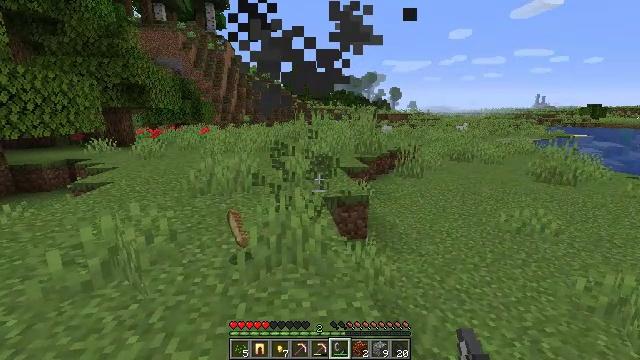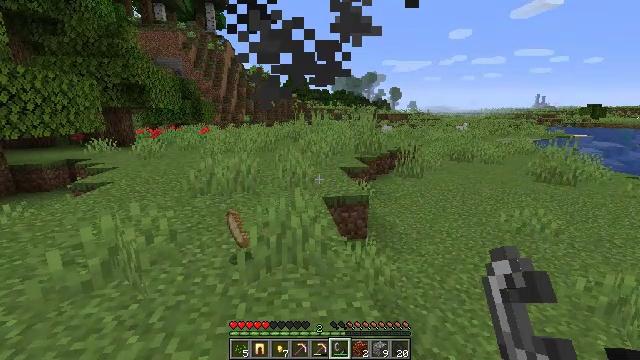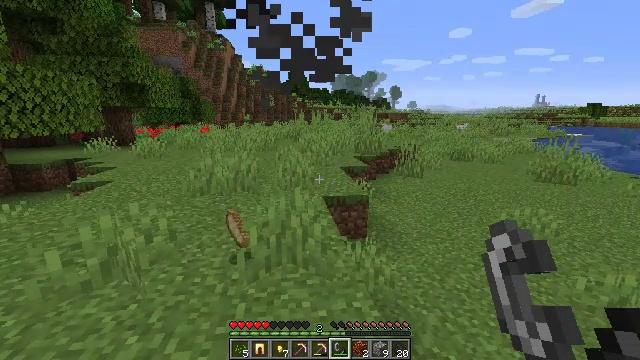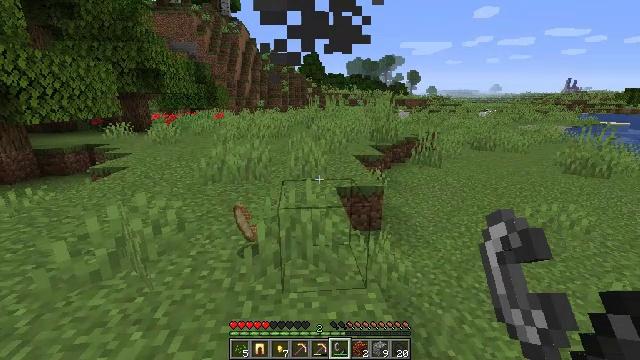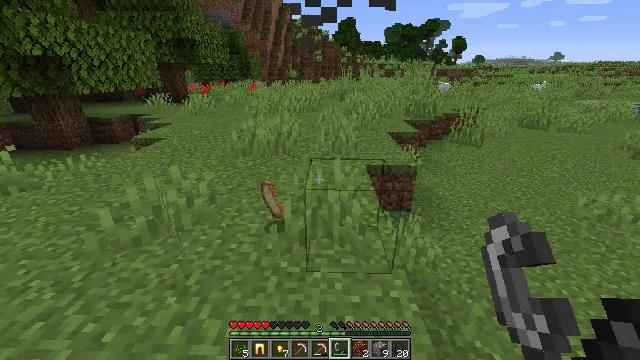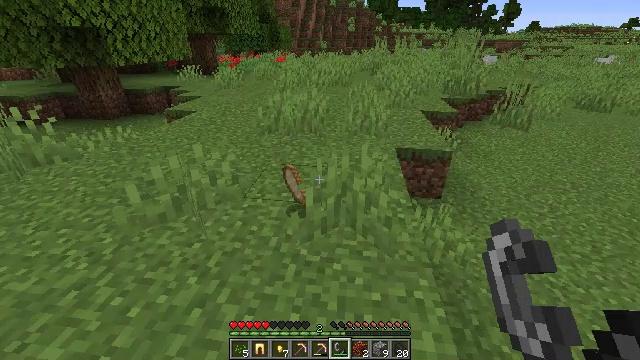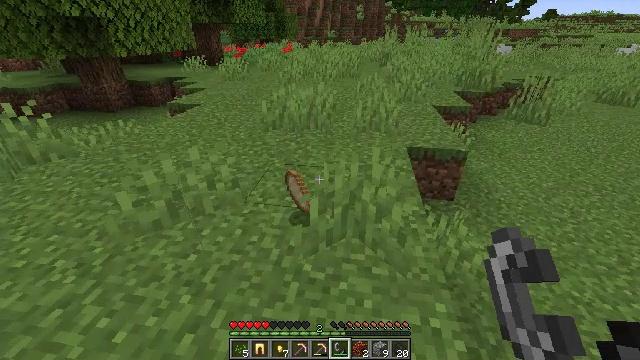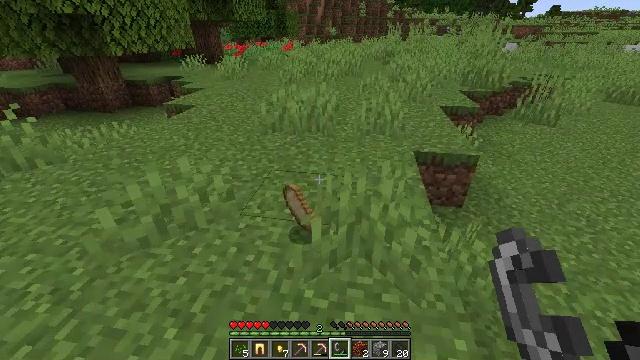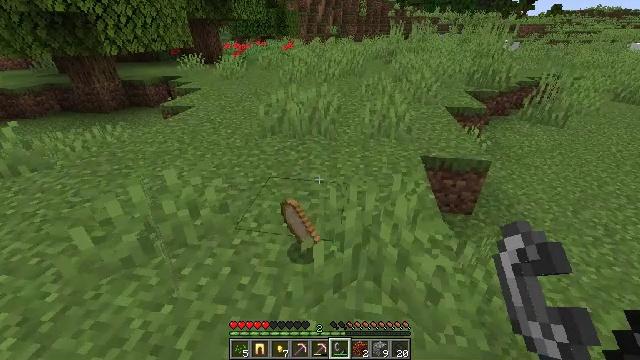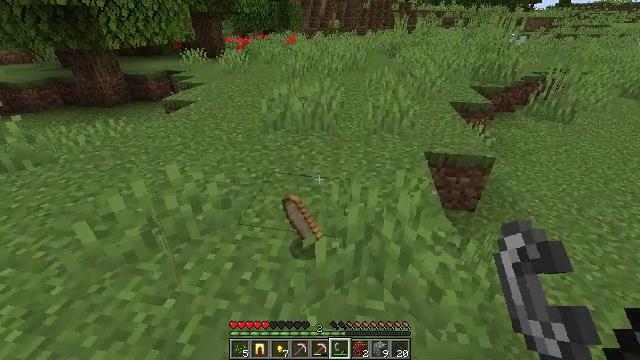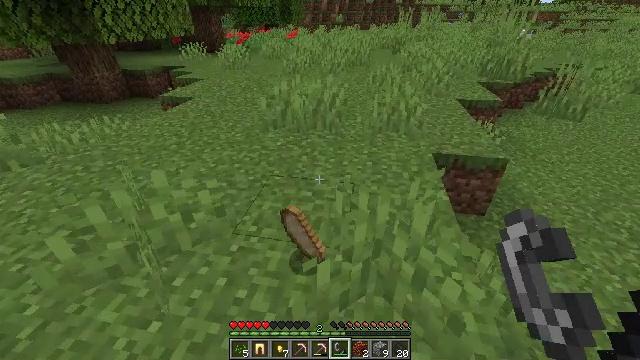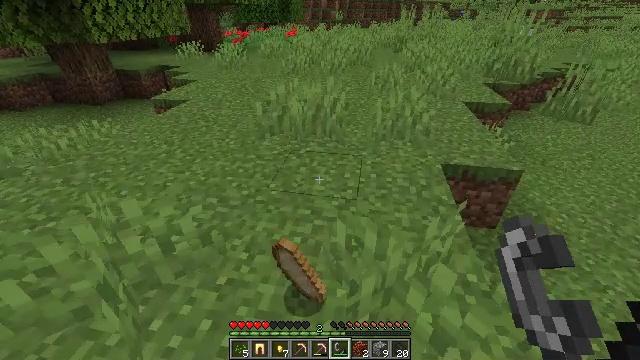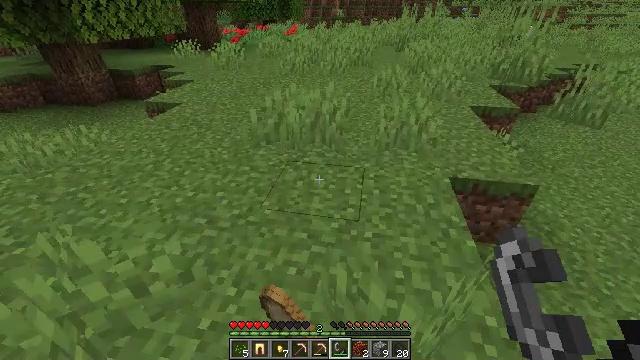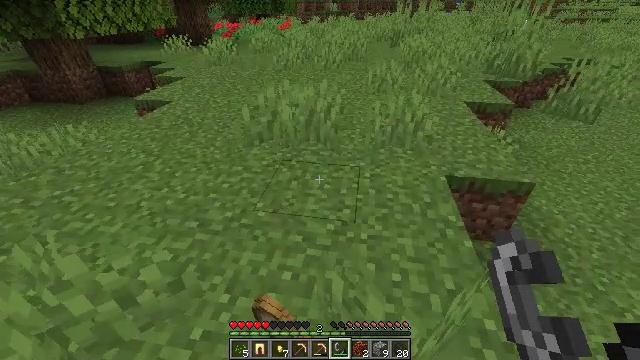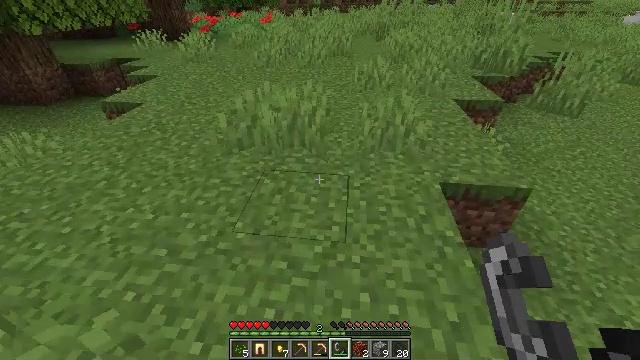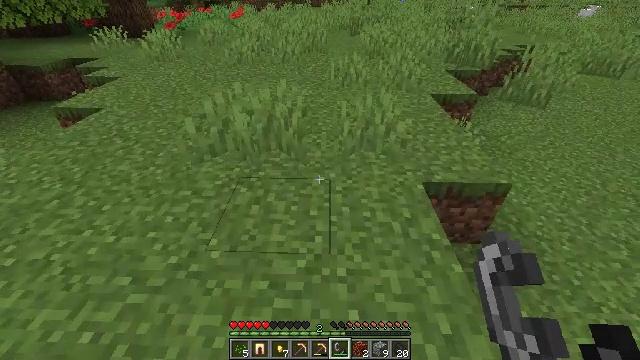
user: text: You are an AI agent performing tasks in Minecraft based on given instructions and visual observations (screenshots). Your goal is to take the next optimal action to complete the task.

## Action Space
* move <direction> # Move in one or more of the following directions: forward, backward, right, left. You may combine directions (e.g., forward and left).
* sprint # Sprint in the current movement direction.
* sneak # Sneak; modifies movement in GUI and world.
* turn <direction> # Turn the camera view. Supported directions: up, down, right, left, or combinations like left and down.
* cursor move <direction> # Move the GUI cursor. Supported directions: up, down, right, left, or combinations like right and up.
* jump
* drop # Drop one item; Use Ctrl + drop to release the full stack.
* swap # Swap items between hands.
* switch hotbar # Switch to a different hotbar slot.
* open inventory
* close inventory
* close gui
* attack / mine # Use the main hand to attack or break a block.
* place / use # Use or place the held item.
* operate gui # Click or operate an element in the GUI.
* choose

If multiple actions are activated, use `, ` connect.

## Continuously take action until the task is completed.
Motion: motion action
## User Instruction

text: Cut down the tree and harvest oak logs.
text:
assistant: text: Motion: no_op
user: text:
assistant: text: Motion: move forward
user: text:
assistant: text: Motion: move forward, turn left and down
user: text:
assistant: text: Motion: move forward, turn left and down
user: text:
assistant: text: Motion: move forward, turn left and down
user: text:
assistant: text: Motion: move forward, turn left and down
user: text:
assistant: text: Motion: move forward
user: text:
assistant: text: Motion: move forward
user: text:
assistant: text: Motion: move forward, turn down
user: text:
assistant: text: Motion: move forward, turn down
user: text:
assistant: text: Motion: move forward
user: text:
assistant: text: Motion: move forward
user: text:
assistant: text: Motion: move forward, turn right
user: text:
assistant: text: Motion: move forward, turn right and down
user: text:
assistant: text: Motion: move forward, turn right
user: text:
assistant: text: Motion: move forward, turn right and down
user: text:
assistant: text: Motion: move forward, turn right
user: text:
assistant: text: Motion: move forward, turn right and up
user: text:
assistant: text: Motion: move forward, turn right and up
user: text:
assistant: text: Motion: move forward, turn right and up
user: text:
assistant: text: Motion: move forward
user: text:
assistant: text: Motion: move forward
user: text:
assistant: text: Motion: move forward
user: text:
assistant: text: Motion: move forward
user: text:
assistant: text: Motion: move forward
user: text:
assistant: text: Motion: move forward
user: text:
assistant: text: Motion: move forward, turn right and up
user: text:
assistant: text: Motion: move forward, turn right and up
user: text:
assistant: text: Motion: move forward, open inventory
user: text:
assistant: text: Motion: move forward, turn right, open inventory